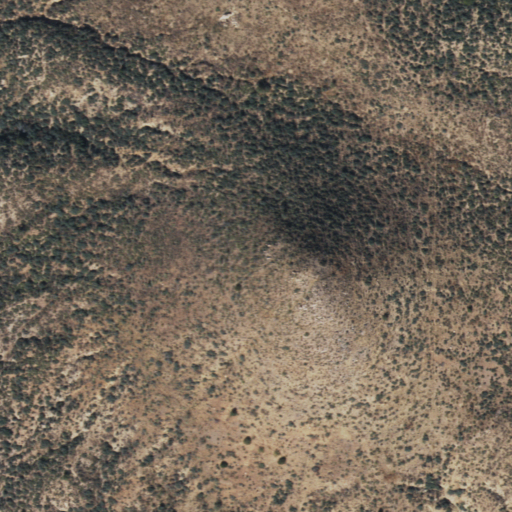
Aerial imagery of mountain in Arizona named Oak Butte containing shrub and evergreen forest